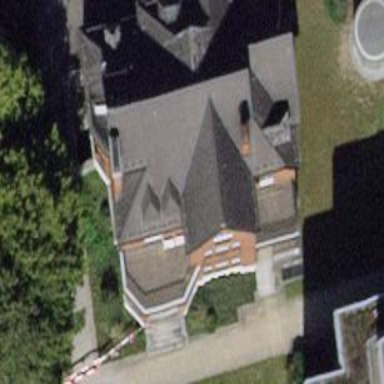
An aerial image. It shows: Building with tiled roof.